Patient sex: F
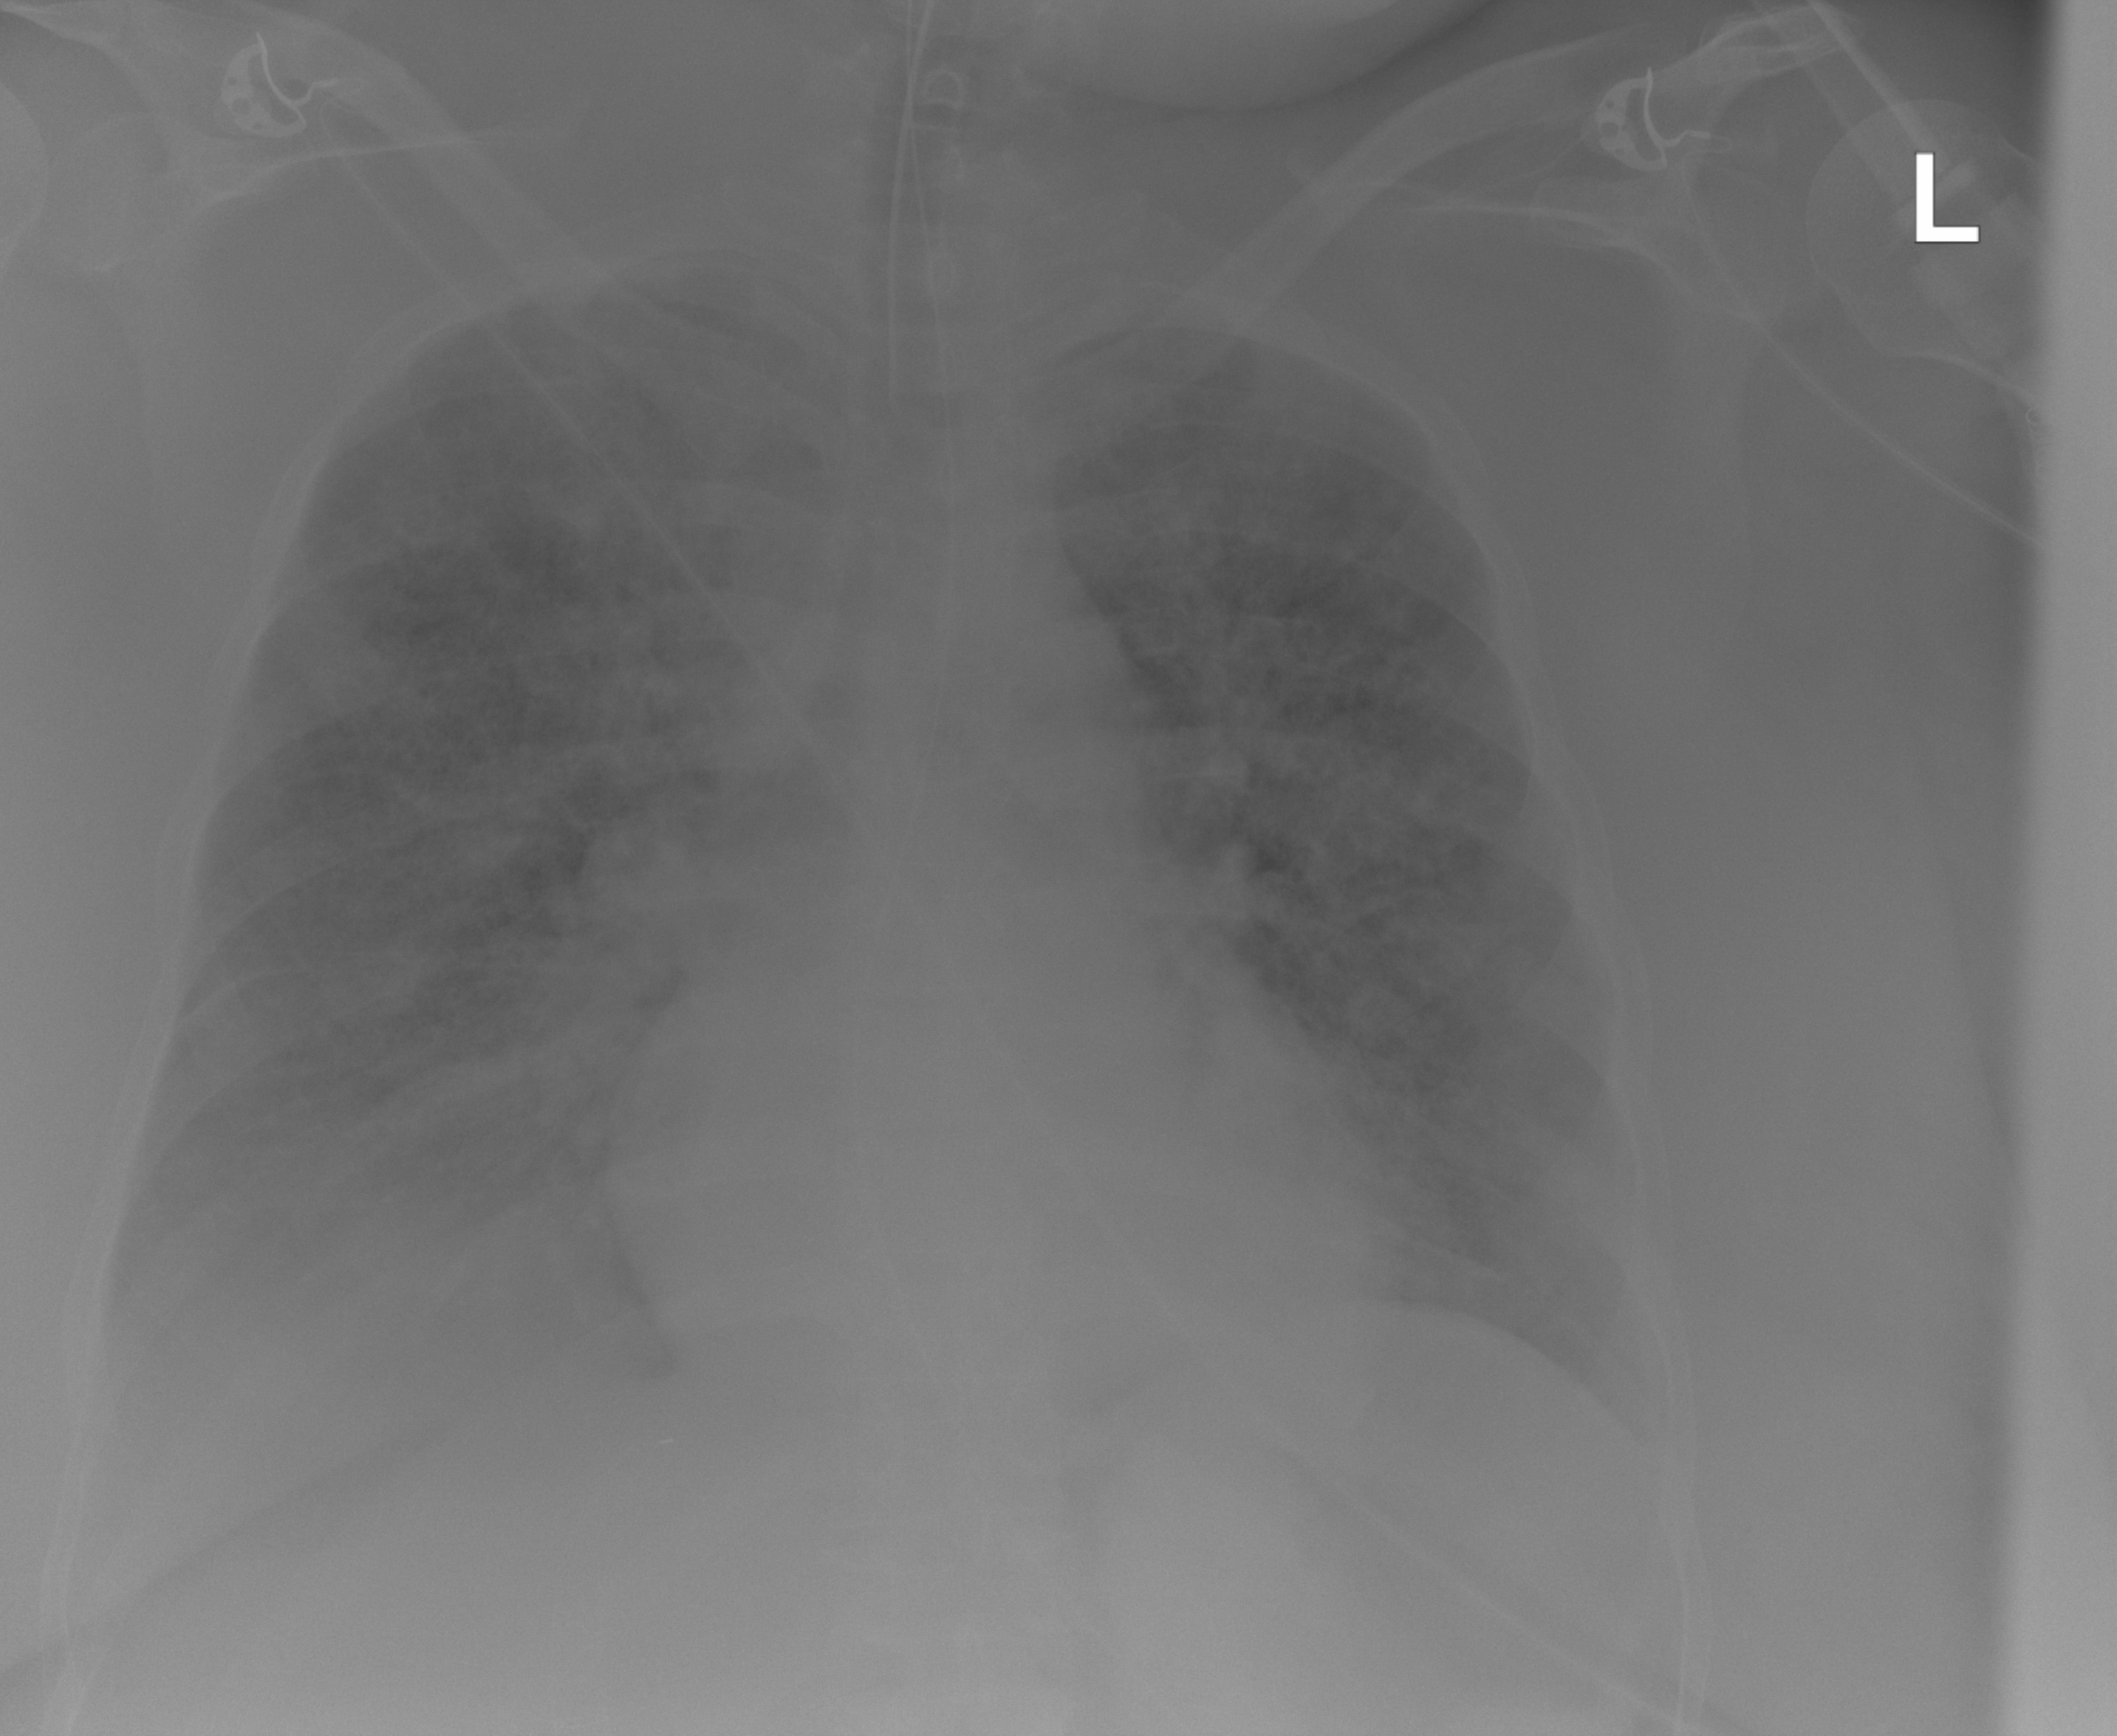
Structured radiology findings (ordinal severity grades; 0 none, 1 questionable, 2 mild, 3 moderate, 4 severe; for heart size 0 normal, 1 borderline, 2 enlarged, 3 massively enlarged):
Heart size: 0
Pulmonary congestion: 2
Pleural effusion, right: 2
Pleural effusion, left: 0
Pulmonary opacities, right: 3
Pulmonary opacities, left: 2
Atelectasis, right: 0
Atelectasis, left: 0